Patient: sex F, age 31
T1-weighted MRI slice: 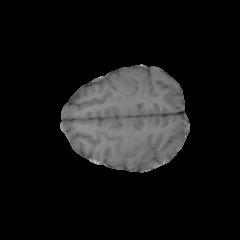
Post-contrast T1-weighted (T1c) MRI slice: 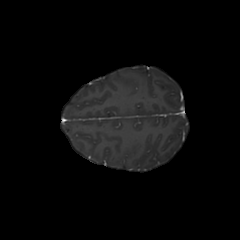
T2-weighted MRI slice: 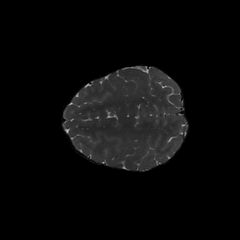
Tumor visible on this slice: no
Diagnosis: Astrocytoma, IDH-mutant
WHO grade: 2